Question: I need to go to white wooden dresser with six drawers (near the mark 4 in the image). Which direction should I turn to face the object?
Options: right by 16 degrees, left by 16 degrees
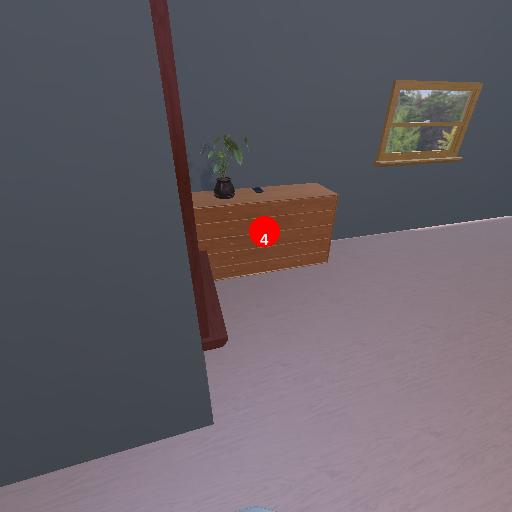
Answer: right by 16 degrees